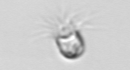
Label: Balanion